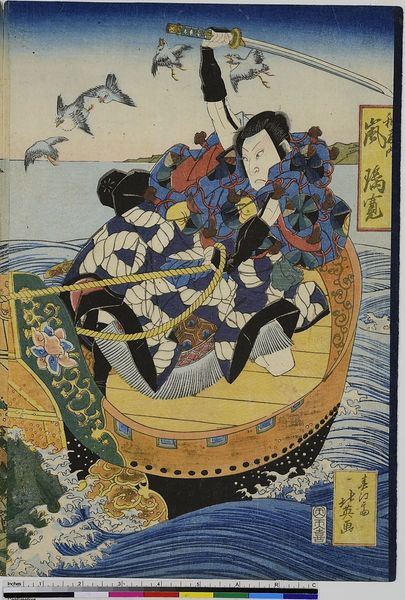
Titel: Der Schauspieler Arashi Rikan II als Watonai
Künstler: Shunbaisai Hokuei
Standort: Hamburg
Institution: Museum für Kunst und Gewerbe Hamburg
Schlagwörter: blau, meer, vogel, wasser, gelb, grün, menschen, regenschirm, hügel, vögel, theater, boot, gischt, holzschnitt, japan, schiff, schiffe, schrift, welle, wellen, berge, gewalt, möwen, schriftzeichen, blut, seil, druckgraphik, druckgrafik, schwert, zeit, schauspieler, farbholzschnitt, schauspielerin, mer, kimono, samurai, sea, kabuki, edo, reproduktionen, druckerzeugnisse, theateraufführung, ukiyo